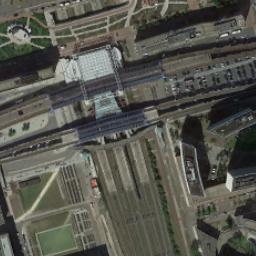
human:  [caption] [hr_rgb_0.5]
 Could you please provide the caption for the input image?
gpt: The railway station has lots of staggered railways and some buildings .

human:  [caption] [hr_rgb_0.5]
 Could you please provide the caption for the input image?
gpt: There is a fully equipped railway station in the suburbs .

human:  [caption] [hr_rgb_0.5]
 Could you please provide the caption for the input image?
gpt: There are many buildings of different shapes beside the railway station .

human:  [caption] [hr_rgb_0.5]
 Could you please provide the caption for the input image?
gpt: The railway station is next to some buildings and grass .

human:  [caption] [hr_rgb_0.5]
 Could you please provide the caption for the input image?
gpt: There are some green lawns and buildings near the railway station .